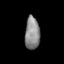
Tissue: lung
Cell type: Epithelial cells
Senescence score: 0.223
Nuclear area (px): 477
Mean DAPI intensity: 137.252